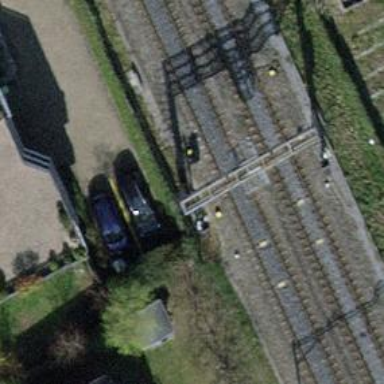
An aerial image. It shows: Railway signal.